Question: So I copy project solution form my friend and all migration where lost so if I change like username length to 129 and say to console Add-Migration it gives me empty migration?
So no UP and DOWN
So how do i need to do , to tell NuGet for past migration do i need to run migration all over or do i need to do something else ? I have (migrations folder )?? all help is welcome*

I did export and import data base in MySql
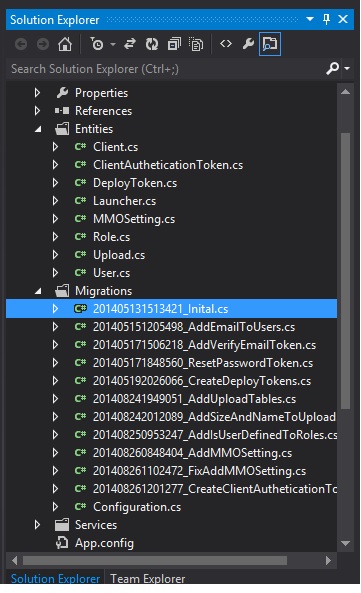
Answer: You can specify which migration to run like this:
'''
update-database -TargetMigration:201405131513421_Inital
'''
And then you can update to latest version like this:
'''
update-database
'''